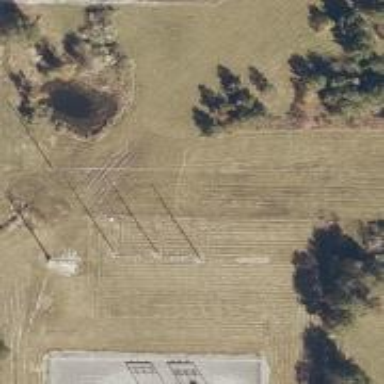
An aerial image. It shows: Power pole.